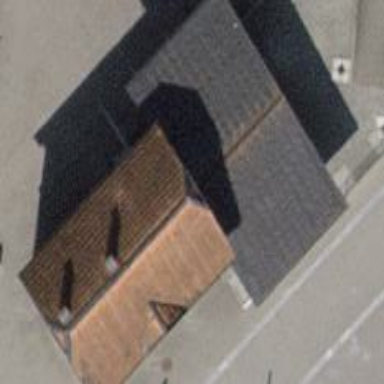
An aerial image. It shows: Train station building with half-hipped roof shape. This historical railway station has unique architectural design.